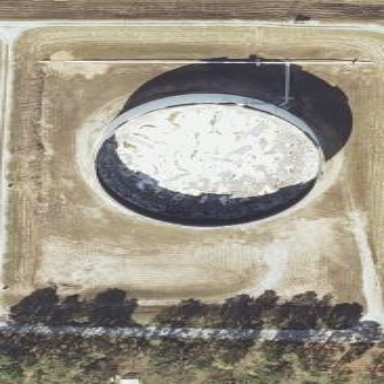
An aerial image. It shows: Storage tank created as man-made structure.